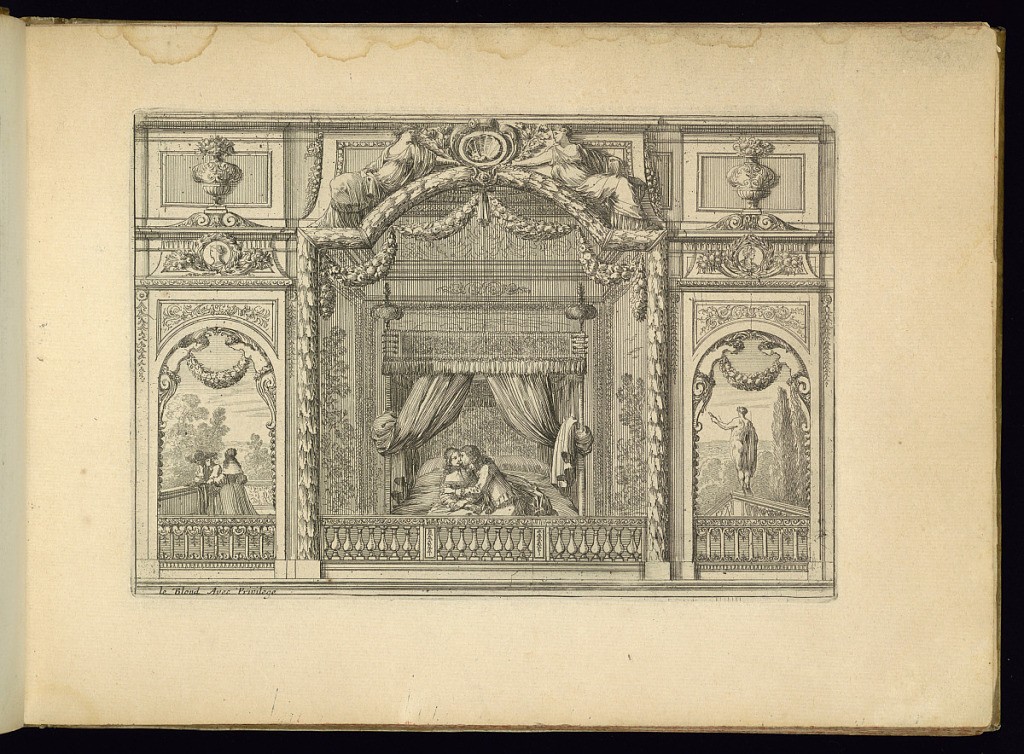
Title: Interior Alcove with a Bed
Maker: Jean Le Pautre, French, 1618–1682
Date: ca. 1651
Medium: Etching on laid paper
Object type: Print
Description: Design for an interior alcove with a canopy bed hung with bed curtains and feather finials. The walls are lined with tapestries and a couple embracing sit on the edge of the bed. The alcove is framed by an arch and balustrade. The arch is decorated with festoons of laurel leaves and fruit. A central cartouche with a shell, flanked by two female figures, paneling and sculpted molding. Arched doorways flank the central niche, looking out into the landscape. The overdoors are highly ornamented with winged herm figures, paneling, roundel portraits, fluting, wave patterns, and topped with vases. Two figures standing on a balcony to the left, and a view of a sculpture on an exterior balustrade to the right with trees in the background.